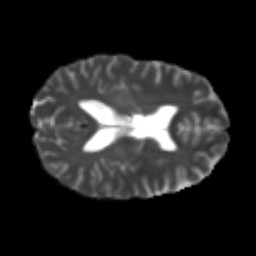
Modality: T2w
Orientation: axial
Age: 23
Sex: female
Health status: healthy
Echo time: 0.074 s